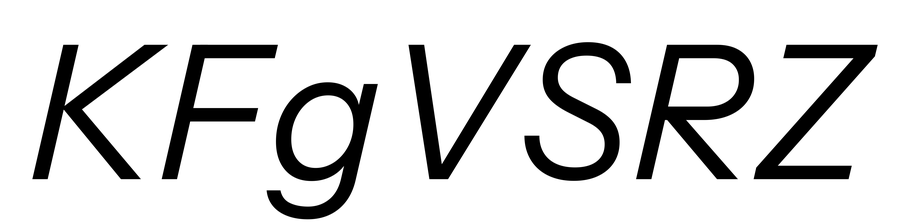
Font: InstrumentSans-Italic_Italic